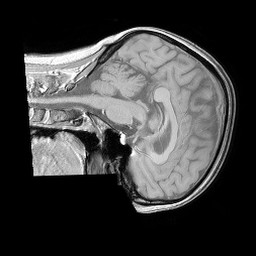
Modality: T1w
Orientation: sagittal
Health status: ill
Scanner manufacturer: philips
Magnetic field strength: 3 T
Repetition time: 0.3787 s
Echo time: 0.002908 s